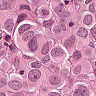
Metastatic tissue present: yes